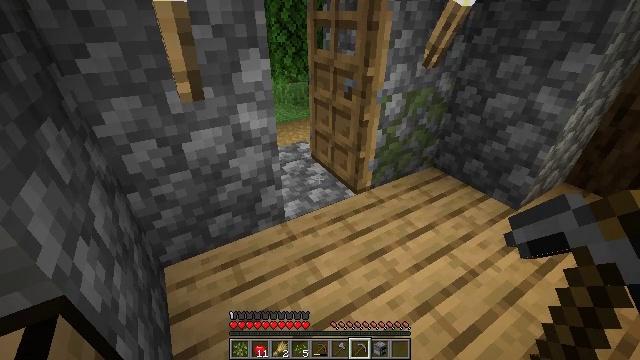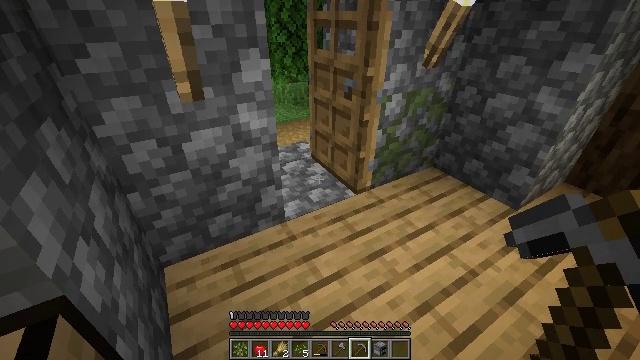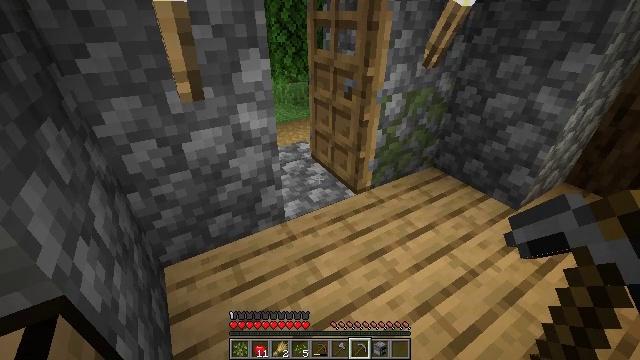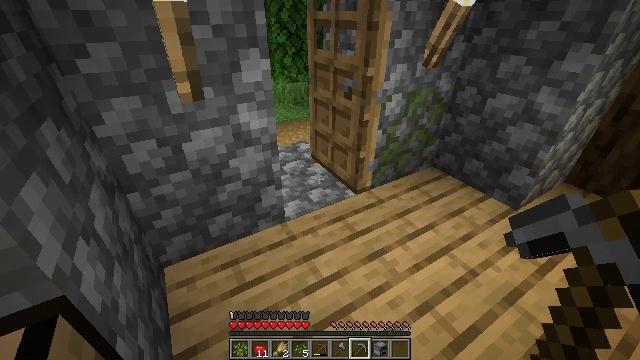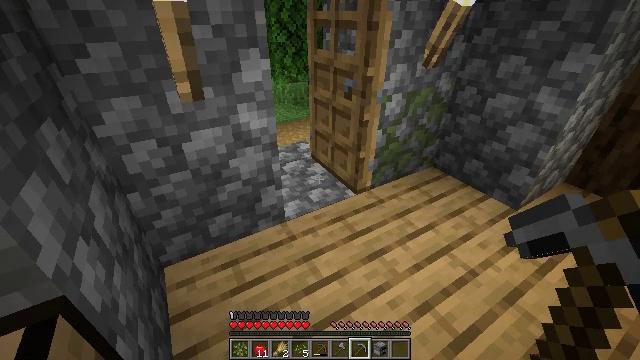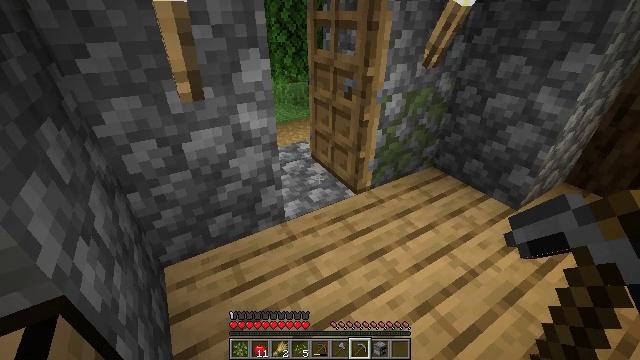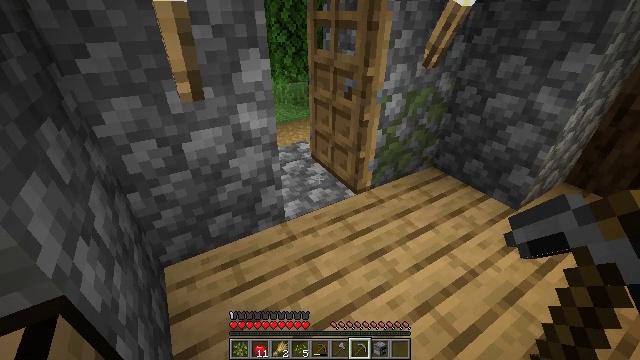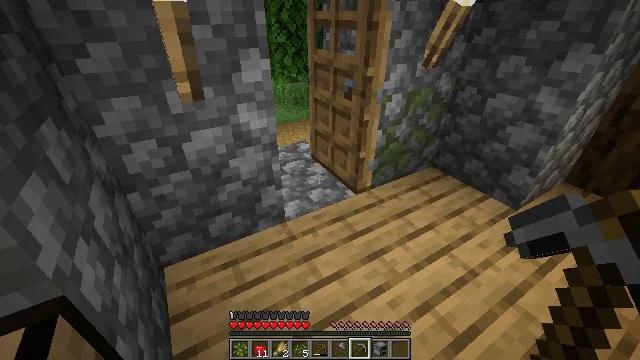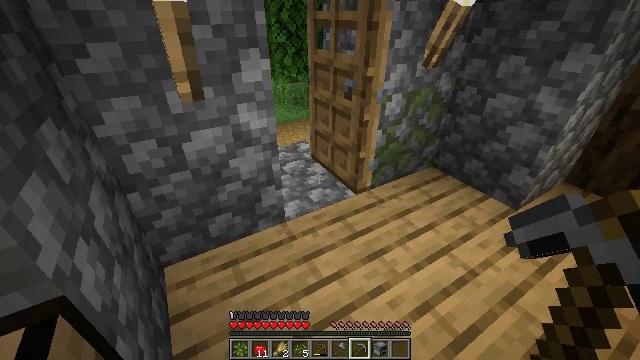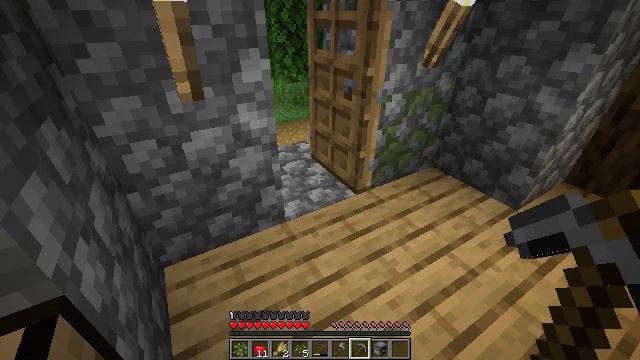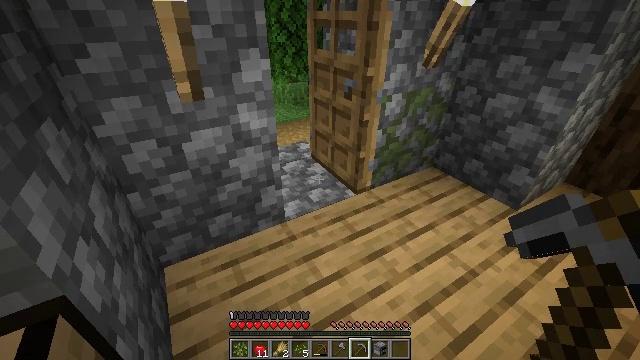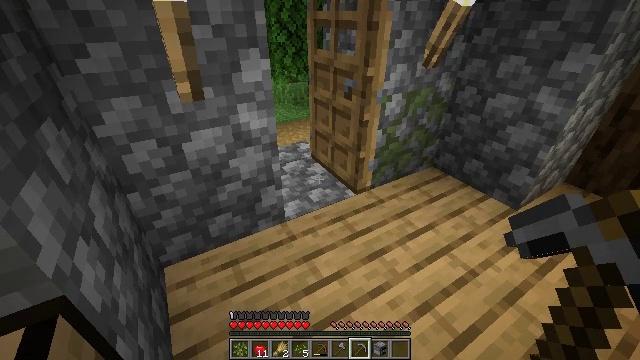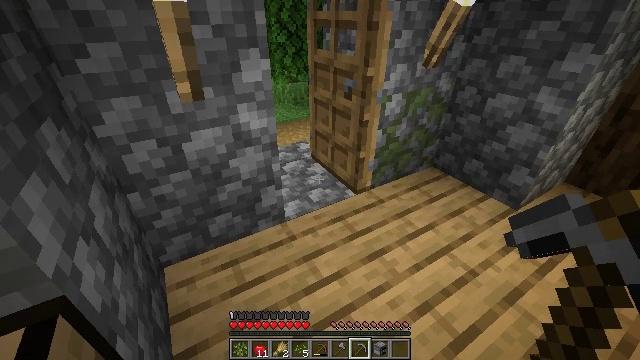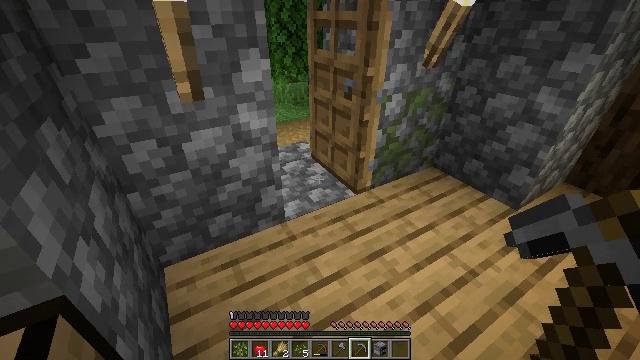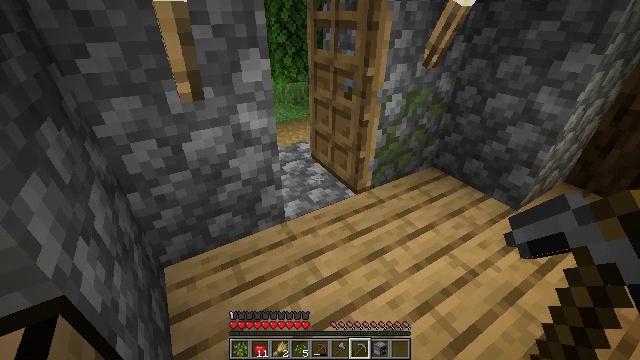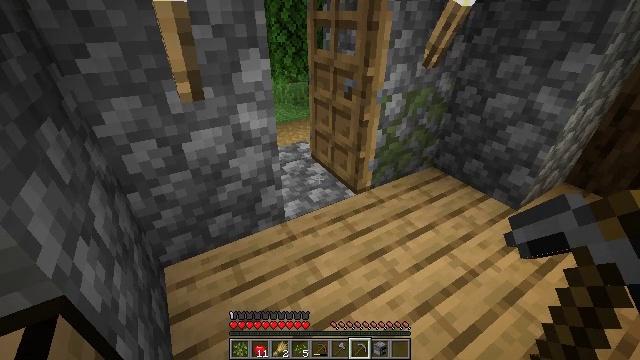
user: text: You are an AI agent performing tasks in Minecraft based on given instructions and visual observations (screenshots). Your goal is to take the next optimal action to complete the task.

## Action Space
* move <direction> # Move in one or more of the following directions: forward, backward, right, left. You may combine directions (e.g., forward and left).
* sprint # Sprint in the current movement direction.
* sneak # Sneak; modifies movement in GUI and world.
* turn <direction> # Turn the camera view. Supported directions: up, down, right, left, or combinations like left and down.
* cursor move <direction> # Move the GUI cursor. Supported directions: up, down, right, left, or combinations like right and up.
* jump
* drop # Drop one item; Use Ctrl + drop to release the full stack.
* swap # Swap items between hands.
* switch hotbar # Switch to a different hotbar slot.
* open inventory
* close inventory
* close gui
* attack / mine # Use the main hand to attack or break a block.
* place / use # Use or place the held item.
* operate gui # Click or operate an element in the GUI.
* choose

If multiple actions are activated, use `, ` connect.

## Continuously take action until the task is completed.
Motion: motion action
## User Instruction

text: Attack the grass path to restore it to dirt.
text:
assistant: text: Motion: no_op
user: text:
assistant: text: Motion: no_op
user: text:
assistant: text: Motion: no_op
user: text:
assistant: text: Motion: no_op
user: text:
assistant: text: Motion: no_op
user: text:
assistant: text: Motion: no_op
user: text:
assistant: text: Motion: no_op
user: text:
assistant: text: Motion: no_op
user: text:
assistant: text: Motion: no_op
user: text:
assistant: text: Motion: no_op
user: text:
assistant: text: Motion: no_op
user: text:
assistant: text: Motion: no_op
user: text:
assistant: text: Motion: no_op
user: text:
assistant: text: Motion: no_op
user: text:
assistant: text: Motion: no_op
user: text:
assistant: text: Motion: no_op
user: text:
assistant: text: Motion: no_op
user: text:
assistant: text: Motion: no_op
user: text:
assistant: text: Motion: no_op
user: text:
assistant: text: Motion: no_op
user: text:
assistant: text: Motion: no_op
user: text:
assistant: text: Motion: no_op
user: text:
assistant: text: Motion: no_op
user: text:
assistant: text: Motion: no_op
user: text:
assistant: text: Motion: no_op
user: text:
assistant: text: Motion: no_op
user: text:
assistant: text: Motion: no_op
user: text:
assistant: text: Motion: no_op
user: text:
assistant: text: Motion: no_op
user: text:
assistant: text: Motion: no_op